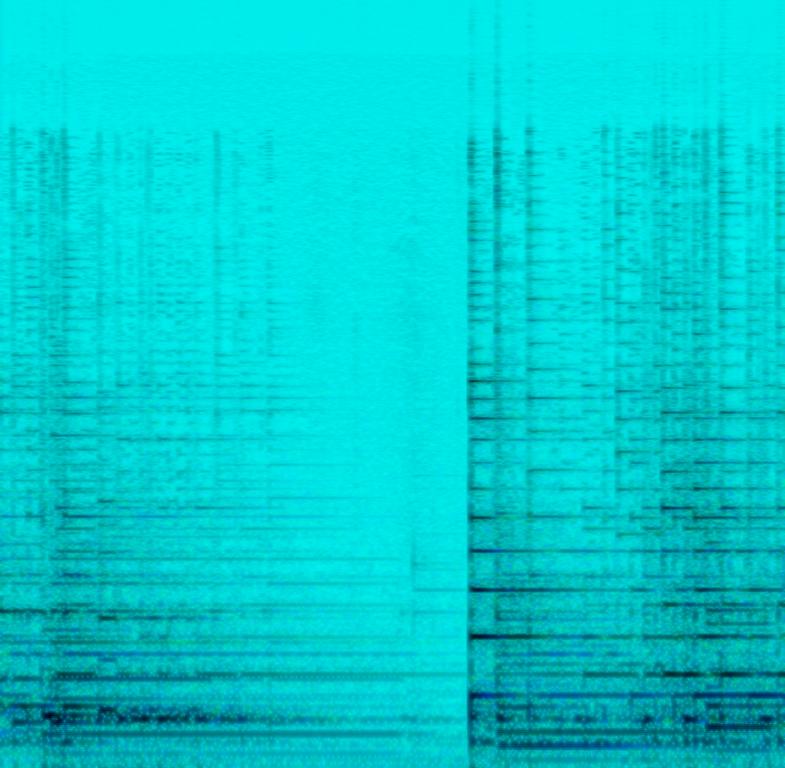
Solo nylon string acoustic guitar played fingerstyle in a flamenco tradition. The guitar has lower bass notes than a regular 6 string guitar.